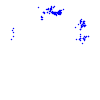
Particle: electron